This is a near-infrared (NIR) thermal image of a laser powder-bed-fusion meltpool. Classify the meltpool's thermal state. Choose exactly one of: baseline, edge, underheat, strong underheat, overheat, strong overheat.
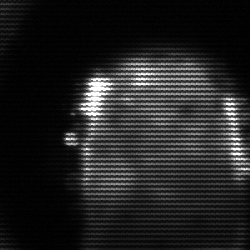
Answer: baseline